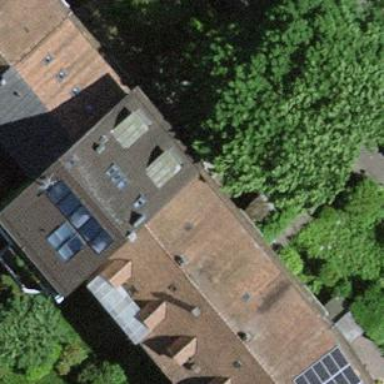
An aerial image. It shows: Terrace building.